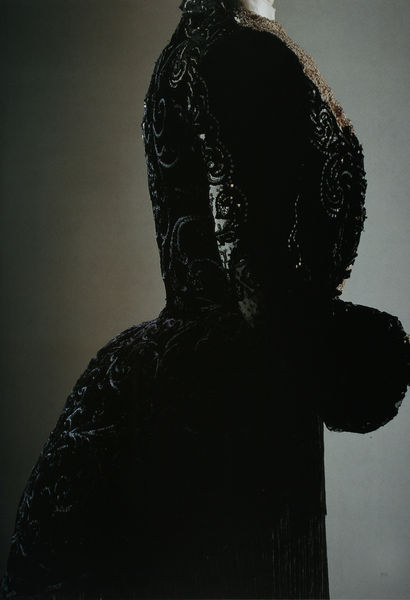
Titel: Tageskleid (Detail)
Standort: Kyoto (Japan)
Institution: Kyoto Costume Institute
Schlagwörter: körper, ausschnitt, brust, frau, grau, hintergrund, kleid, licht, schwarz, ball, fest, mode, muster, rock, feier, mütze, arm, arme, kragen, lang, pelz, samt, trauer, ärmel, mantel, reich, stickerei, perlen, seide, taille, hintern, japan, modell, silhouette, glanz, um 1900, foto, glitzer, bürgertum, brokat, puppe, muff, teuer, ballkleid, turnüre, fashion, pailetten, damenmode, kyoto, pailletten, alltagskostüm